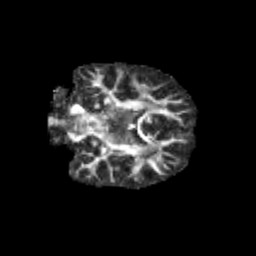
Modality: FA
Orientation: coronal
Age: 10
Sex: male
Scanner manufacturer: siemens
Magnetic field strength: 3 T
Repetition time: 3.8 s
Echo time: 0.07 s